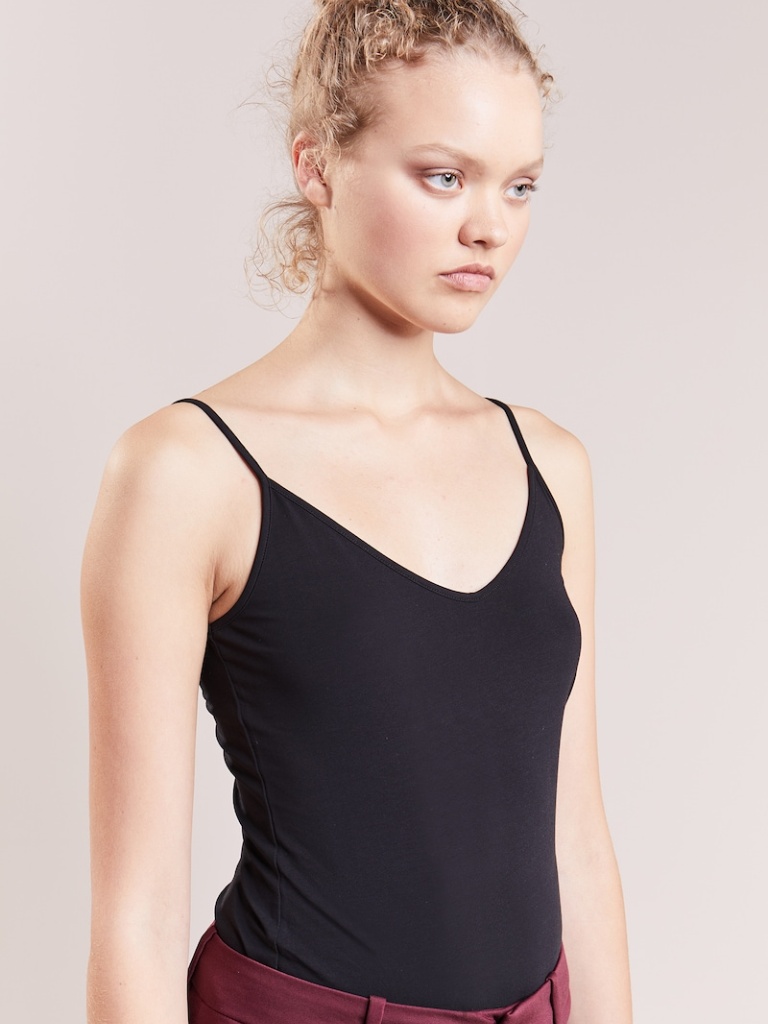
cotton tight sleeveless hip length Fully Tucked in v-neck camisole